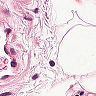
Metastatic tissue present: no